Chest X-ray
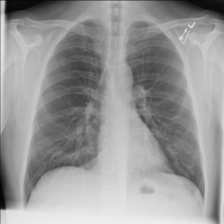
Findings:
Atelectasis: negative
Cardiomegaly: negative
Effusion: negative
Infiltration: negative
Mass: negative
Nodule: negative
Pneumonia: negative
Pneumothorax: negative
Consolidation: negative
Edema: negative
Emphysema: negative
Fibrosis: negative
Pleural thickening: negative
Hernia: negative